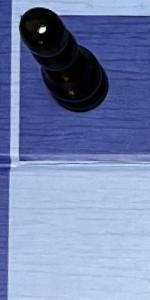
Label: Empty